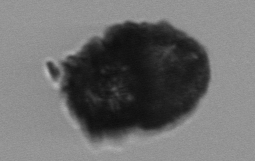
Label: Stenosemella_pacifica